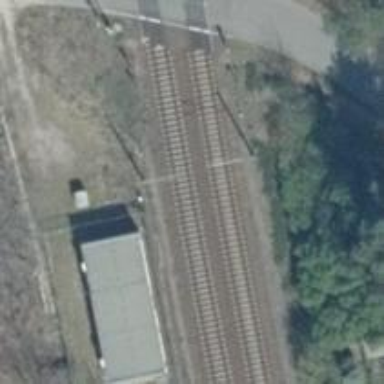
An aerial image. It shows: Milestone along the railway with catenary mast.